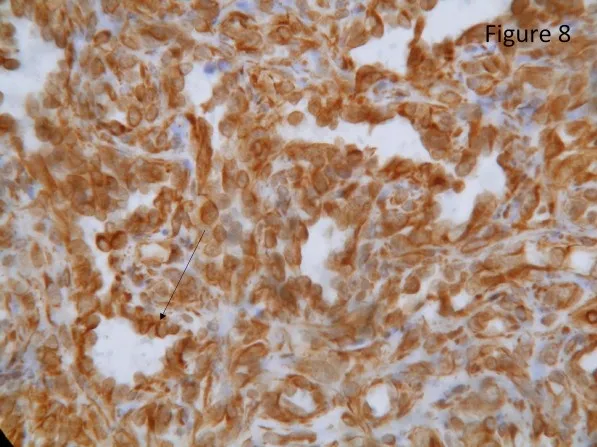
Immunohistochemical study. Immunohistochemical study demonstrated that the tumor cells strongly expressed the mesenchymal marker, Vimentin (black arrow, score 3+, clone V9, Novocastra).
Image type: pathology (immunostaining)